Question: I am trying to Extend a Wrapped Element to the Full Browser Width Using CSS: ':before' and ':after' pseudo elements.
This is my HTML:
'''
<section class="top-banner">
<div class="flash-banner">
<object width="1003" height="121">
<param name="movie" value="img/banner_header.swf">
<embed src="img/banner_header.swf" width="1003" height="121">
</embed>
</object>
</div>
</section>
'''
'.flash-banner' DIV have centered on the page. So I need to fill left and right spaces of this DIV with two colors.
Check this image for clear understand:

This is how I tried it. But Still I couldn't figure this out.
'''
.top-banner {
text-align: center;
}
.flash-banner {
background: #2D3447;
height: 121px;
position: relative;
margin: 0 -30px;
padding: 0.25rem 30px;
background: #333;
}
.flash-banner:before,
.flash-banner:after {
content: "";
position: absolute;
top: 0;
bottom: 0;
width: 9600px;
right: 100%;
background: green;
}
.flash-banner:after {
width: 150%;
left: 100%;
background: green;
}
'''
Hope somebody may help me out. Thank you.
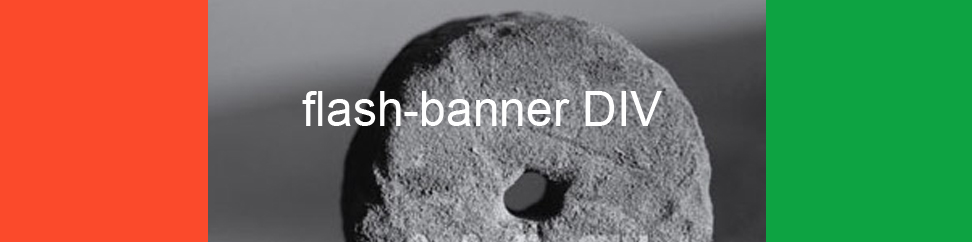
Answer: I put your code in jsfiddle and add some css rules to get minimal example working.
HTML:
'''
<section class="top-banner">
<div class="flash-banner">
</div>
</section>
'''
CSS:
'''
.top-banner {
text-align: center;
width: 100%;
overflow: hidden;
}
.flash-banner {
background: #2D3447;
height: 121px;
width: 50px;
position: relative;
margin: 0 auto;
padding: 0.25rem 30px;
background: #333;
}
.flash-banner:before,
.flash-banner:after {
content: "";
position: absolute;
top: 0;
bottom: 0;
width: 9600px;
right: 100%;
background: red;
}
.flash-banner:after {
width: 9600px;
left: 100%;
background: green;
}
'''
Check: <URL>